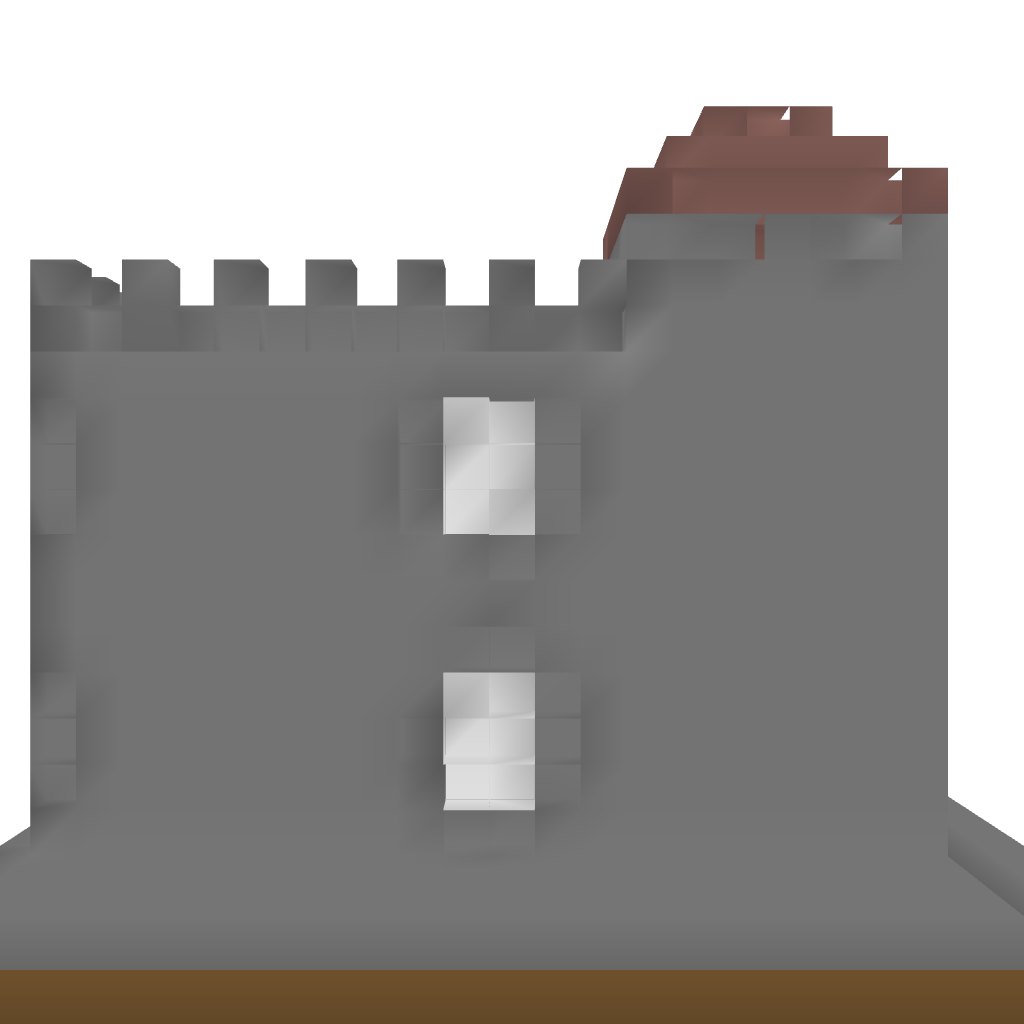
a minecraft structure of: Deluxe castle bad low quality